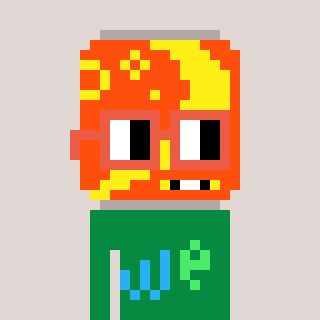
a pixel art character with square orange glasses, a pop-shaped head and a green-colored body on a warm background